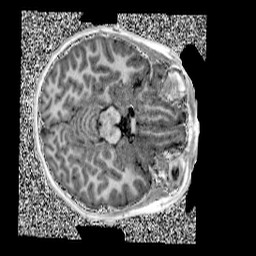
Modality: UNIT1
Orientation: axial
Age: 10
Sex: female
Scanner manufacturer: siemens
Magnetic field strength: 3 T
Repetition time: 4 s
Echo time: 0.00299 s